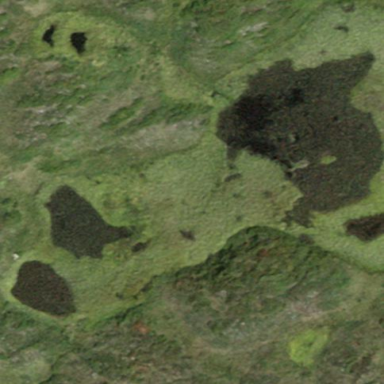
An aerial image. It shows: Fen wetland area.